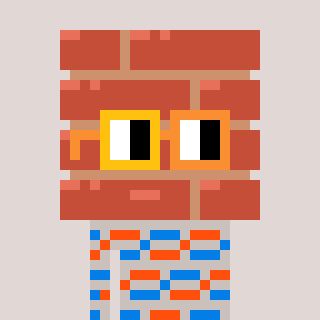
a pixel art character with square yellow and orange glasses, a wall-shaped head and a foggrey-colored body on a warm background